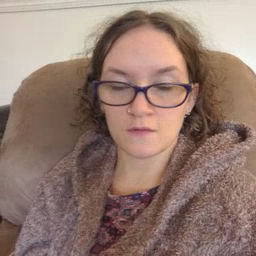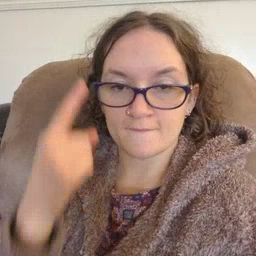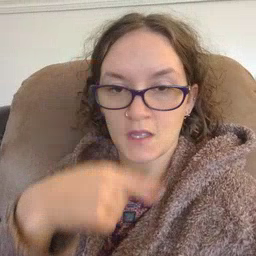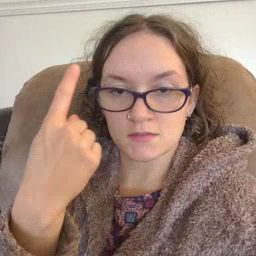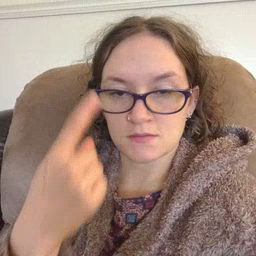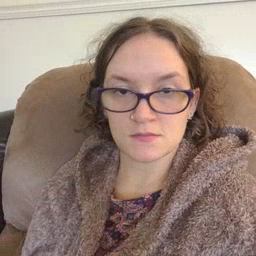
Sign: face